Question: I am creating a Donut Pie chart in which I have to show all countries of Asia some 50+. Now the problem is, it is not showing all of the dataLabels. Here is what I am getting:

Possible solution would be to decrease the line spacing/ distance between the labels. Or any other solution?
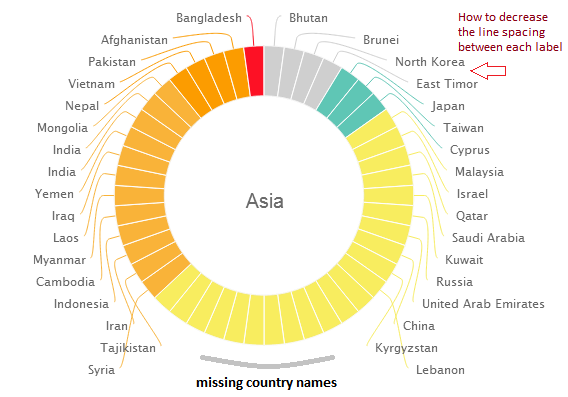
Answer: Try setting the dataLabels <URL> option to 0:
'''
series: [{
name: 'Asia',
data: data,
innerSize: '40%',
showInLegend:true,
dataLabels: {
enabled: true,
padding: 0
}
}]
'''
Fiddle <URL>.